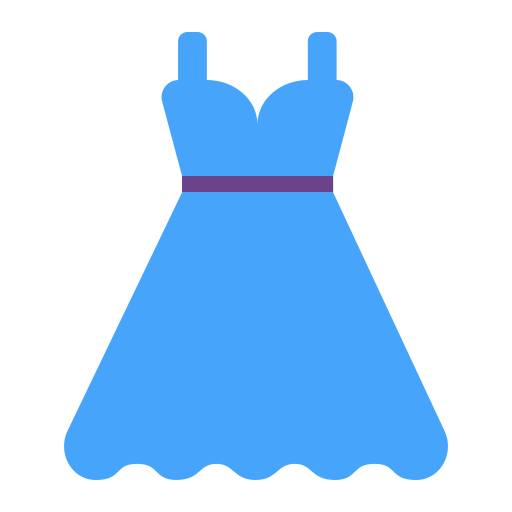
dress flat